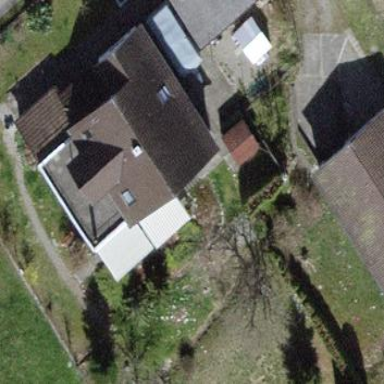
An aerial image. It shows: Simple house.